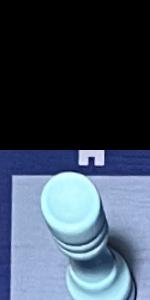
Label: Rook_White